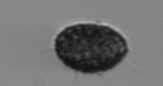
Label: Pseudochattonella_farcimen